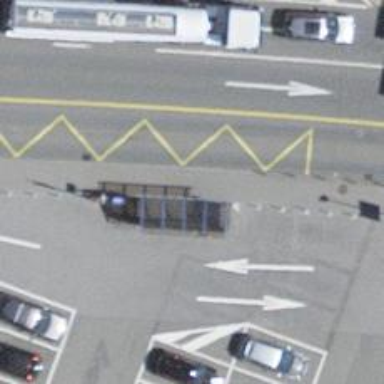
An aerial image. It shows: Bus stop with sheltered platform for public transport.